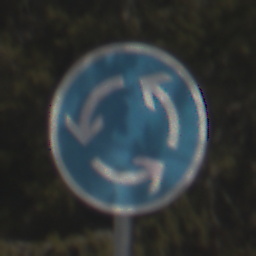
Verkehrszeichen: Kreisverkehr
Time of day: Midday
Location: Outdoor (Nature)
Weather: PartlyCloudy
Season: NotSpecified
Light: Natural